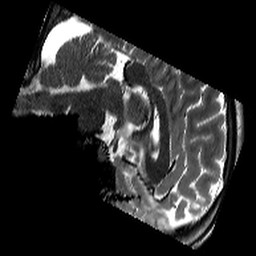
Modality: T2w
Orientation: sagittal